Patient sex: F
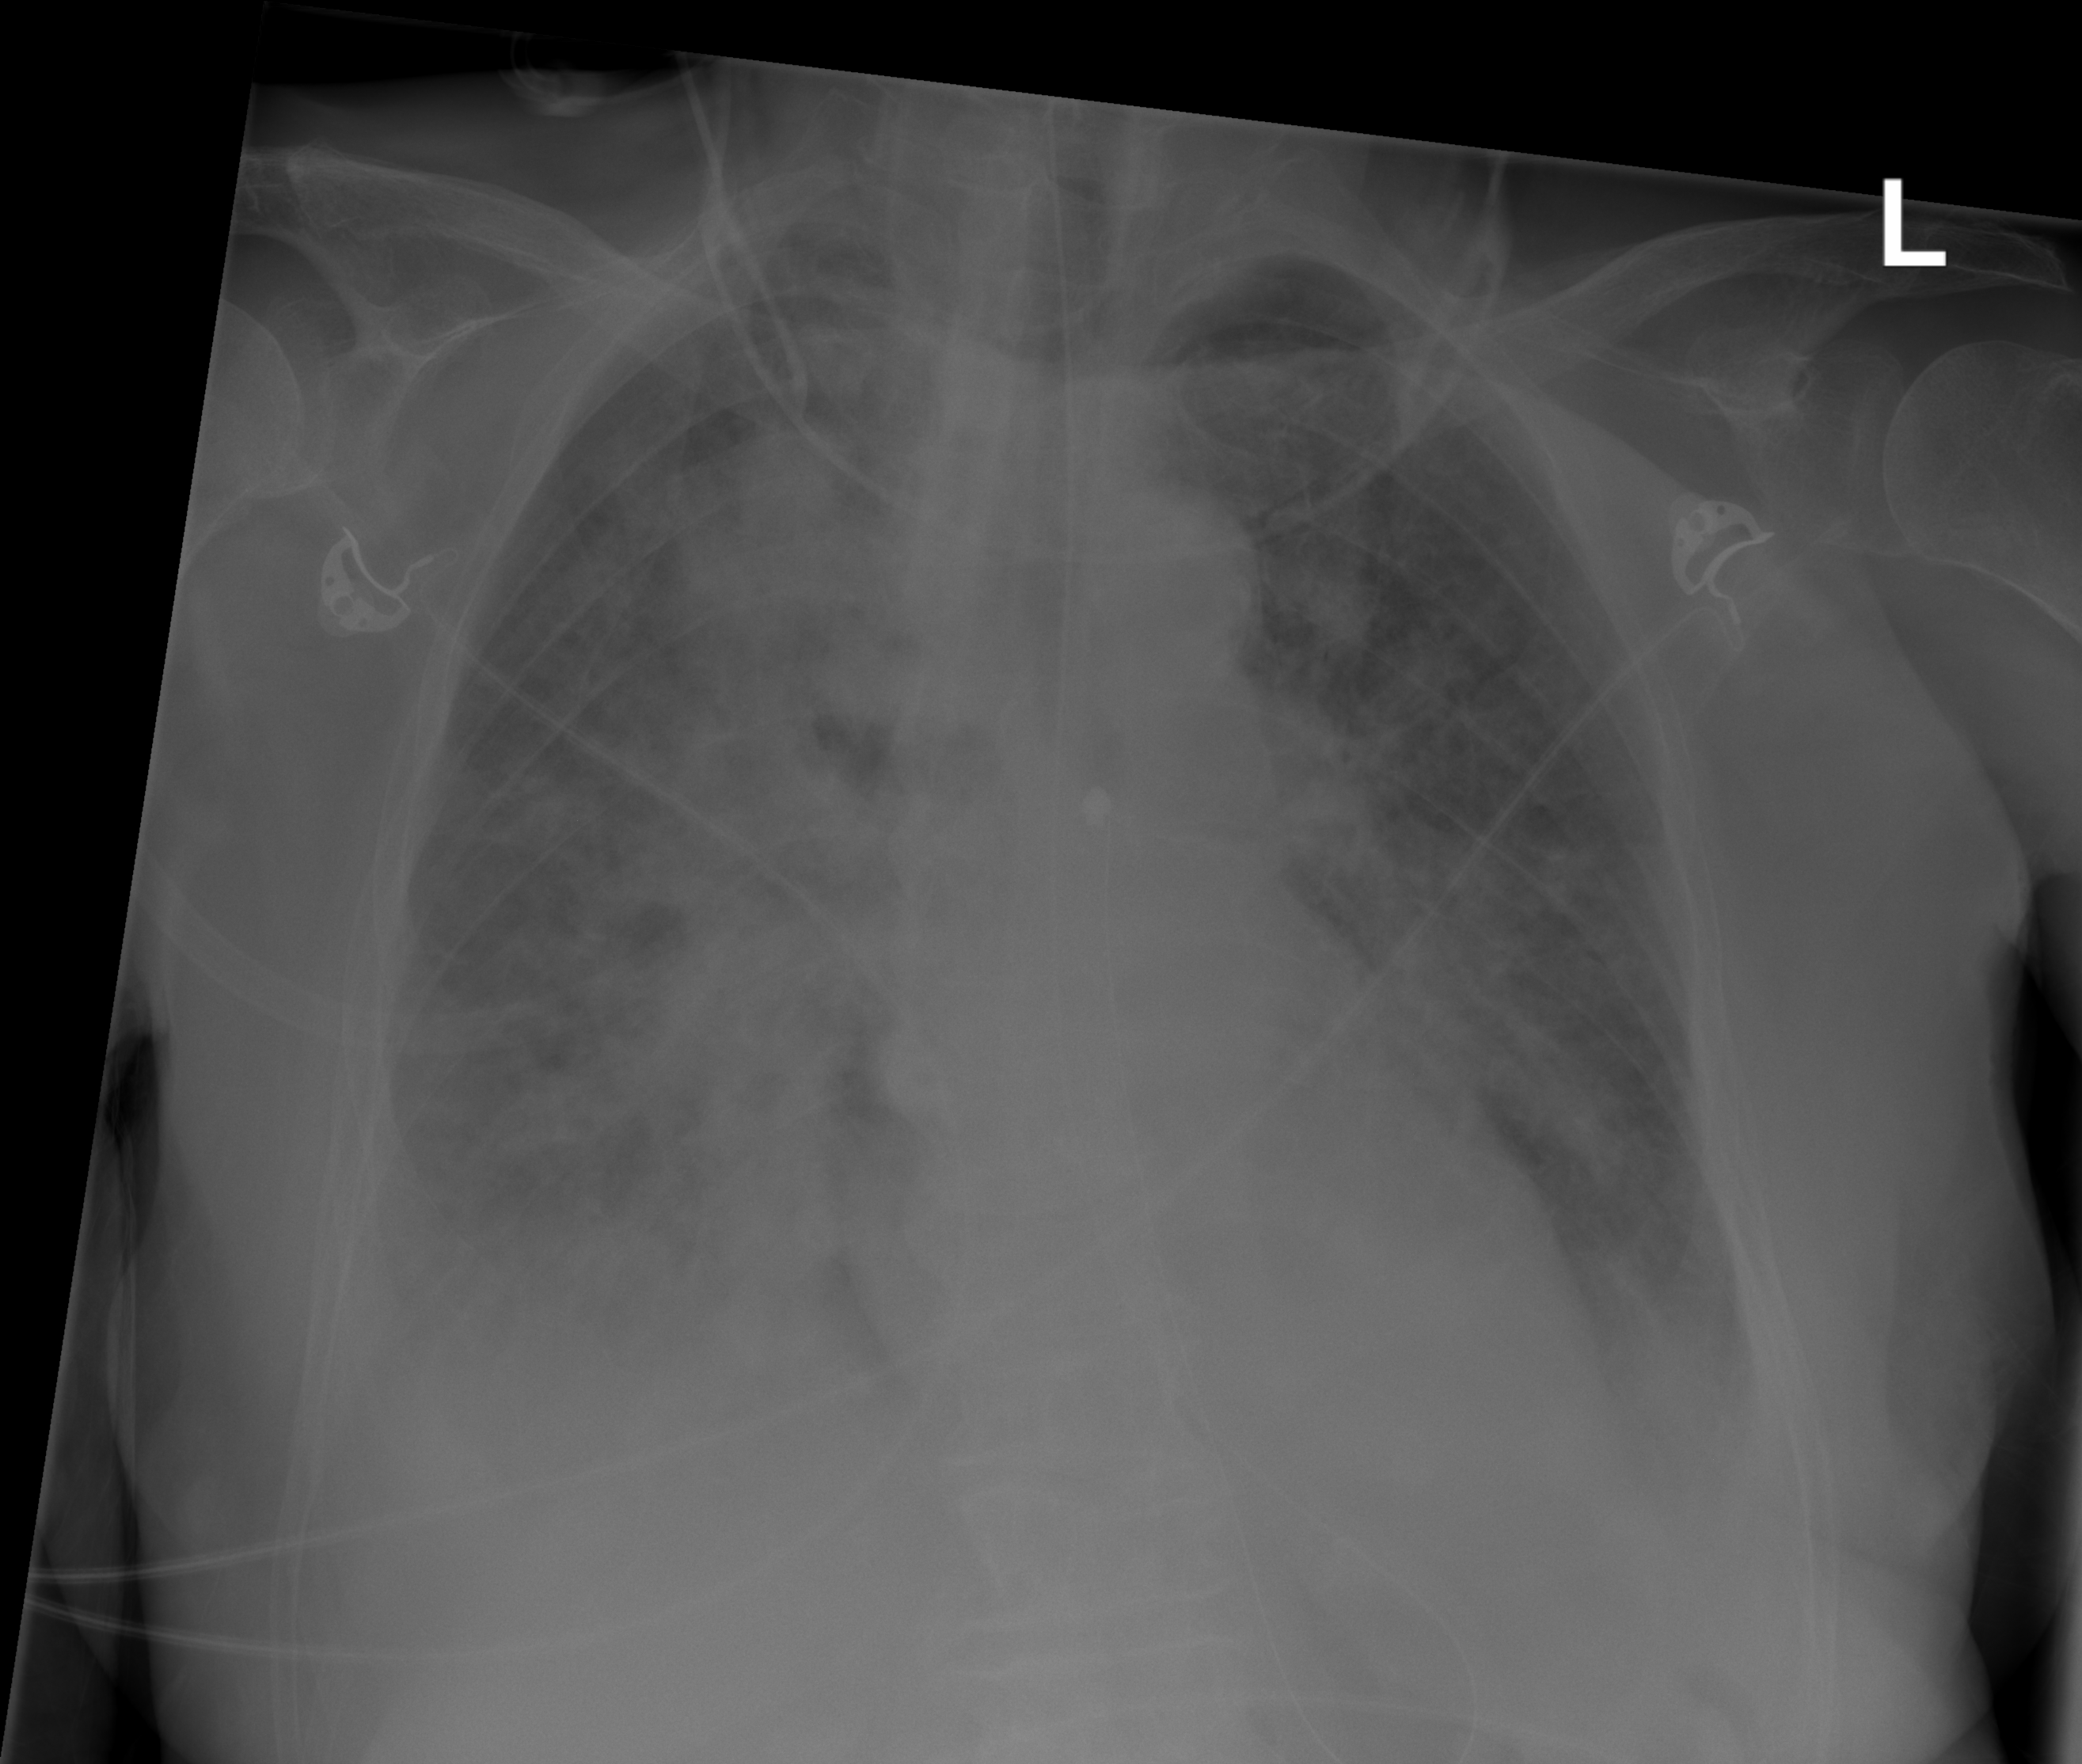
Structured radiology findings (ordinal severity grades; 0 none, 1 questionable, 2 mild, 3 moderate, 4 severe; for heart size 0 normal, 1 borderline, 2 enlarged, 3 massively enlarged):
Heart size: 0
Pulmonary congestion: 4
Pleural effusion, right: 2
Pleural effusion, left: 2
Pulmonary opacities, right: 3
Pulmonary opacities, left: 3
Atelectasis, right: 2
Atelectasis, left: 2